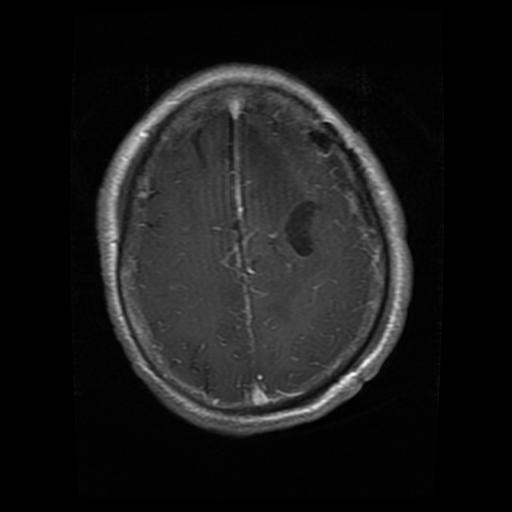
Label: glioma